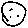
Label: smiley face